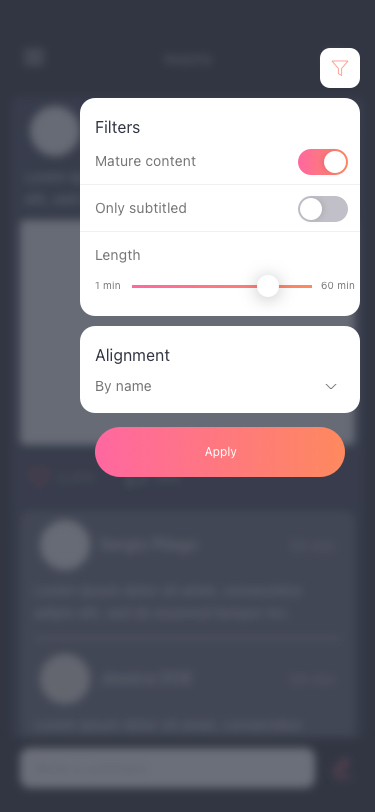
Text in this UI design:
Lorem ipsum dolor sit amet, consectetur adipis elit, sed do eiusmod tempor inc.
34 min
Jessica DOE
Lorem ipsum dolor sit amet, consectetur adipis elit, sed do eiusmod tempor inc.
34 min
Sergio Pliego
Write a comment
345
2,372
Lorem ipsum dolor sit amet, consectetur adipis elit, sed do eiusmod tempor incididunt.
Janet DOE
PHOTO
By name
Alignment
60 min
1 min
Length
Only subtitled
Mature content
Filters